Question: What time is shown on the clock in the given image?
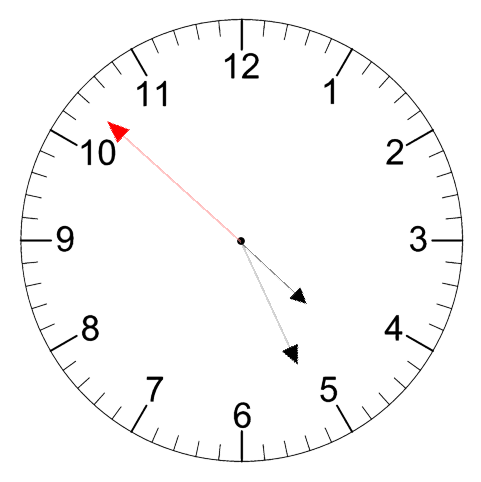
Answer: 04:25:52